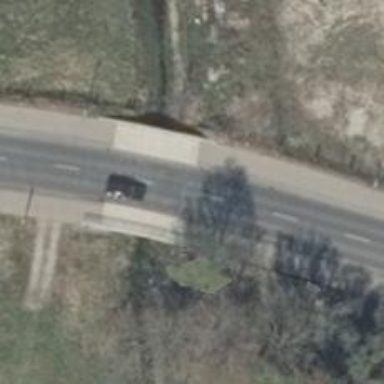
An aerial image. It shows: Asphalt tertiary road on bridge.